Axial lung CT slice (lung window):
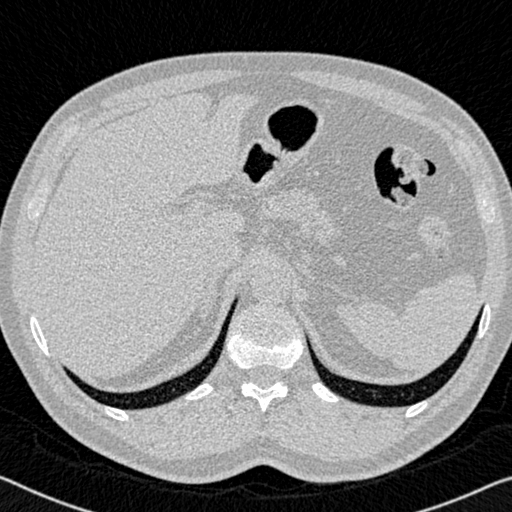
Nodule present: no